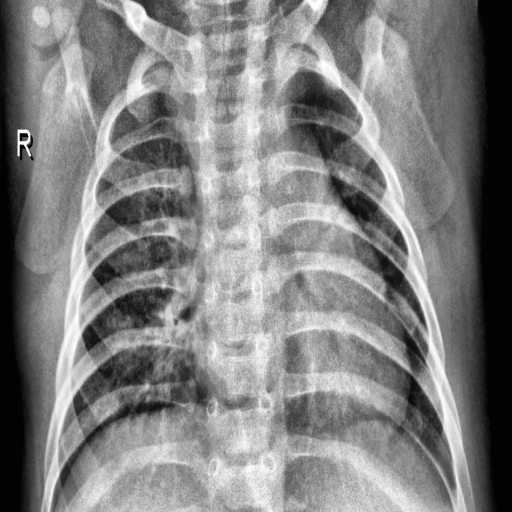
Finding: NORMAL